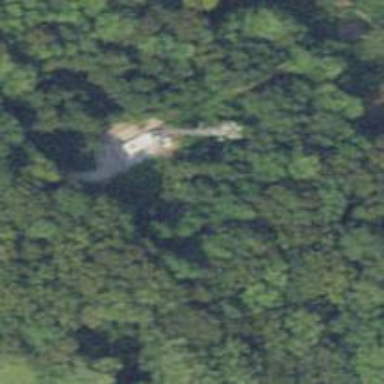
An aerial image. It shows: Mast tower used for communication.